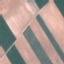
Label: AnnualCrop